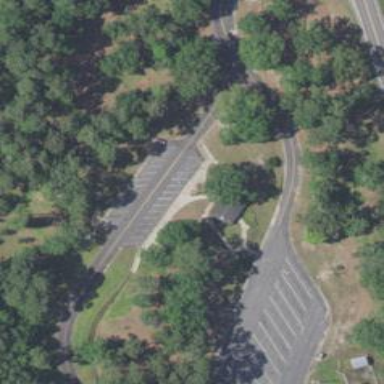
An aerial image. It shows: Rest area along the road.